Question: I have looked at a lot of answers and not found one that isn't a work-around. So, excuse me if this has been asked and answered.
I have a 'RelativeLayout' that I want to appear at the bottom of the screen regardless of the size of the stuff outside the 'RelativeLayout' and above it. Can this work as designed ('Relative' below 'Relative')? If so, please tell me what I'm doing wrong.
Note: I have removed most of the guts that make it obvious why the first 'RelativeLayout' has to be a 'RelativeLayout' and the 2nd 'RelativeLayout' is usually an '<include...' that I use in other places and put in explicitly for this example.
Thanks.
'''
<LinearLayout xmlns:android="http://schemas.android.com/apk/res/android"
android:layout_width="match_parent"
android:layout_height="fill_parent"
android:orientation="vertical"
android:paddingBottom="@dimen/activity_vertical_margin"
android:paddingLeft="@dimen/activity_horizontal_margin"
android:paddingRight="@dimen/activity_horizontal_margin"
android:paddingTop="@dimen/activity_vertical_margin" >
<RelativeLayout
android:layout_width="match_parent"
android:layout_height="wrap_content" >
<EditText
android:id="@+id/enter_Game_Name"
android:layout_width="wrap_content"
android:layout_height="wrap_content"
android:layout_gravity="fill_horizontal"
android:hint="Enter Game Name"
android:inputType="text" />
</RelativeLayout>
<RelativeLayout
android:layout_width="match_parent"
android:layout_height="48dp"
android:layout_alignParentBottom="true" >
<Button
android:id="@+id/d_cancel"
android:layout_width="wrap_content"
android:layout_height="wrap_content"
android:layout_alignParentLeft="true"
android:text="@android:string/cancel" />
</RelativeLayout>
'''
Here's what I get...

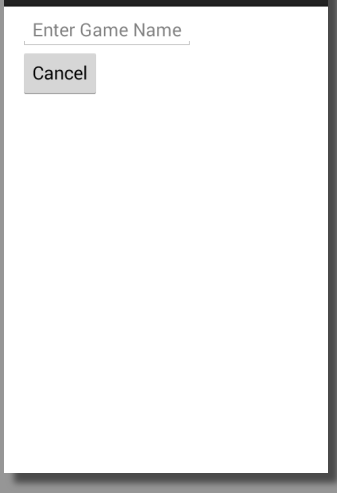
Answer: In your second you have 'android:layout_alignParentBottom="true"' , this attribute will not work because the parent is a where this attribute doesn't work and has no effect, make you parent layout RelativeLayout instead of LinearLayout and remove the Orientation attribute since it will has no effect, then you will get the button at the bottom of the screen no matter the size of the screen and layout above your